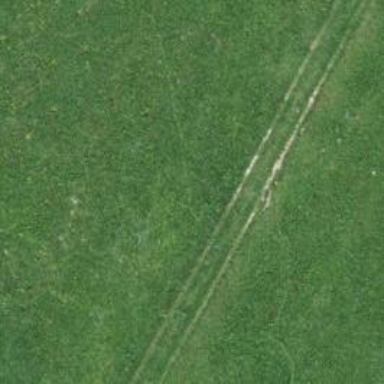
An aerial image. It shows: Path.